Question: I have a 'RecyclerView' which displays list items. These items expand when the user clicks them. The show animation works fine but every time an item gets clicked, the 'RecyclerView' seems to add an item at the very top position but then hides it so that it scrolls down as you can see in the GIF below.

My list item layout:
'''
<android.support.constraint.ConstraintLayout xmlns:android="http://schemas.android.com/apk/res/android"
android:layout_width="match_parent"
android:layout_height="wrap_content"
android:paddingTop="16dp"
android:paddingStart="16dp"
android:paddingEnd="16dp"
android:paddingBottom="8dp"
app:layout_constraintBottom_toBottomOf="@+id/txv_item_history_bill_type"
app:layout_constraintTop_toBottomOf="@+id/txv_item_history_bill_type">
<ImageView
android:id="@+id/imv_item_history_category"
android:layout_width="40dp"
android:layout_height="40dp"
app:layout_constraintStart_toStartOf="parent"
app:layout_constraintTop_toTopOf="parent"/>
<TextView
android:id="@+id/txv_item_history_bill_type"
android:layout_width="wrap_content"
android:layout_height="wrap_content"
android:layout_marginStart="16dp"
android:fontFamily="sans-serif"
android:letterSpacing="0.15"
android:textAllCaps="true"
app:layout_constraintStart_toEndOf="@+id/imv_item_history_category"
app:layout_constraintTop_toTopOf="parent" />
<TextView
android:id="@+id/txv_item_history_description"
android:layout_width="wrap_content"
android:layout_height="wrap_content"
android:layout_marginStart="16dp"
android:fontFamily="sans-serif"
android:letterSpacing="0"
android:textAllCaps="false"
android:textColor="@color/colorAccentTextColor"
android:textSize="24sp"
app:layout_constraintStart_toEndOf="@+id/imv_item_history_category"
app:layout_constraintTop_toBottomOf="@+id/txv_item_history_bill_type" />
<TextView
android:id="@+id/txv_item_history_date_amount"
android:layout_width="wrap_content"
android:layout_height="wrap_content"
android:layout_marginStart="16dp"
android:fontFamily="sans-serif-medium"
android:letterSpacing="0.1"
android:textAllCaps="false"
android:textSize="14sp"
app:layout_constraintStart_toEndOf="@+id/imv_item_history_category"
app:layout_constraintTop_toBottomOf="@+id/txv_item_history_description" />
</android.support.constraint.ConstraintLayout>
<HorizontalScrollView
android:layout_width="match_parent"
android:layout_height="wrap_content"
android:layout_marginStart="72dp"
android:scrollbars="none">
<LinearLayout
android:id="@+id/ll_item_history_bill_action_buttons_container"
android:layout_width="wrap_content"
android:layout_height="wrap_content"
android:orientation="horizontal"
android:visibility="gone">
<android.support.design.button.MaterialButton
android:id="@+id/btn_item_history_edit"
android:layout_width="wrap_content"
android:layout_height="wrap_content"
android:layout_marginEnd="8dp"
android:text="@string/btn_edit"
style="@style/Widget.MaterialComponents.Button.OutlinedButton" />
<android.support.design.button.MaterialButton
android:id="@+id/btn_item_history_delete"
android:layout_width="wrap_content"
android:layout_height="wrap_content"
android:layout_marginEnd="8dp"
android:text="@string/btn_delete" />
<android.support.design.button.MaterialButton
android:layout_width="wrap_content"
android:layout_height="wrap_content"
android:layout_marginEnd="8dp"
android:text="@string/btn_edit_amount"
style="@style/Widget.MaterialComponents.Button.TextButton"/>
<android.support.design.button.MaterialButton
android:layout_width="wrap_content"
android:layout_height="wrap_content"
android:layout_marginEnd="8dp"
android:text="@string/btn_edit_description"
style="@style/Widget.MaterialComponents.Button.TextButton"/>
<android.support.design.button.MaterialButton
android:layout_width="wrap_content"
android:layout_height="wrap_content"
android:text="@string/btn_change_category"
style="@style/Widget.MaterialComponents.Button.TextButton"/>
</LinearLayout>
</HorizontalScrollView>
<View
android:id="@+id/view_item_history_divider"
android:layout_width="match_parent"
android:layout_height="1dp"
android:layout_marginTop="8dp"
android:layout_marginStart="72dp"
android:background="@color/colorDivider" />
'''
Code for expantion:
'''
final boolean isExpanded = position == mExpandedPosition;
holder.mLlBillActionButtonsContainer.setVisibility(isExpanded ? View.VISIBLE : View.GONE);
holder.itemView.setActivated(isExpanded);
holder.itemView.setOnClickListener(v -> {
mExpandedPosition = isExpanded ? -1 : position;
TransitionManager.beginDelayedTransition(recyclerView);
notifyDataSetChanged();
});
'''
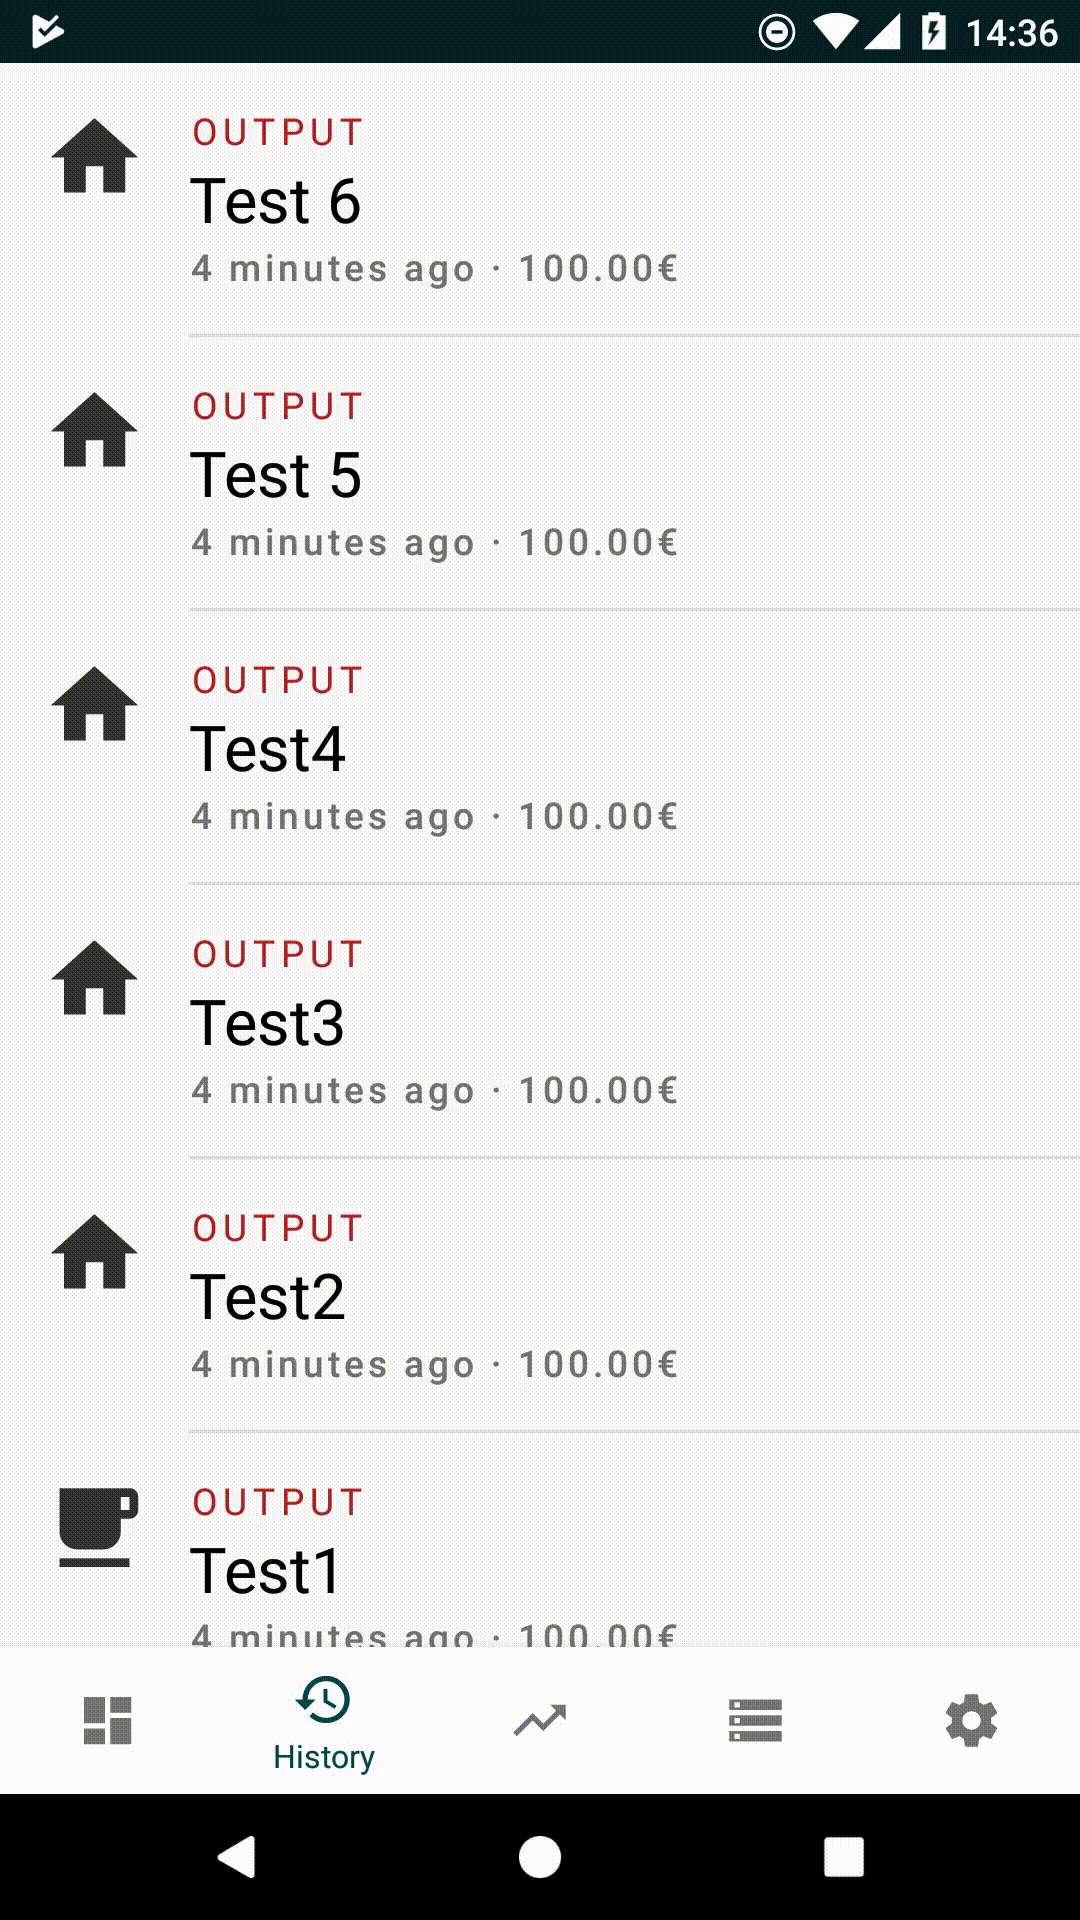
Answer: I believe this is happening due to the combination of these two lines in your code:
> '''
TransitionManager.beginDelayedTransition(recyclerView);
notifyDataSetChanged();
'''
RecyclerView supports animations by default, as long as you use the more-specific "notify" methods (like 'notifyItemChanged()') instead of 'notifyDataSetChanged()'. So, if you can use those instead, you can delete the 'TransitionManager' call.
The good news is that you know which position was "expanded" before, so you can call 'notifyItemChanged()' on only the old position and the new position. This should get you much better animations.
Here's an updated listener for you:
'''
holder.itemView.setOnClickListener(v -> {
int previousExpandedPosition = mExpandedPosition;
mExpandedPosition = isExpanded ? -1 : position;
if (previousExpandedPosition != -1) {
notifyItemChanged(previousExpandedPosition);
}
if (mExpandedPosition != -1) {
notifyItemChanged(mExpandedPosition);
}
});
'''